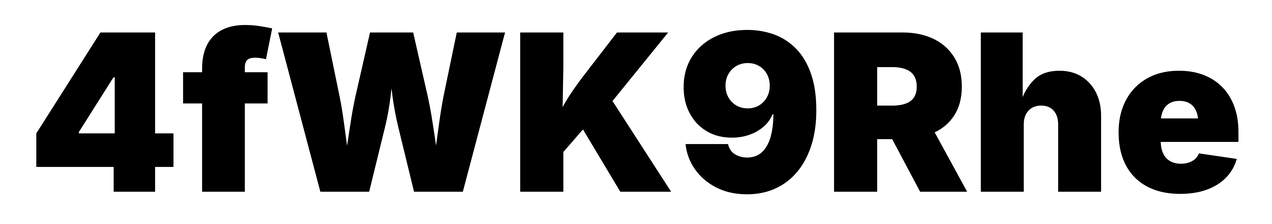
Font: Inter_Black